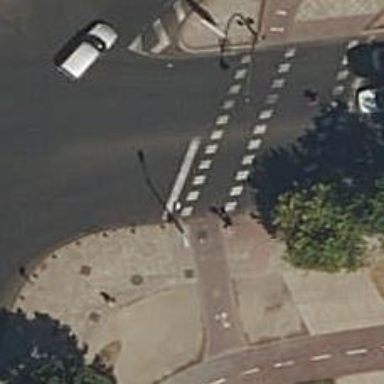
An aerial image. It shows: Crossing with traffic signals. It is zebra crossing.